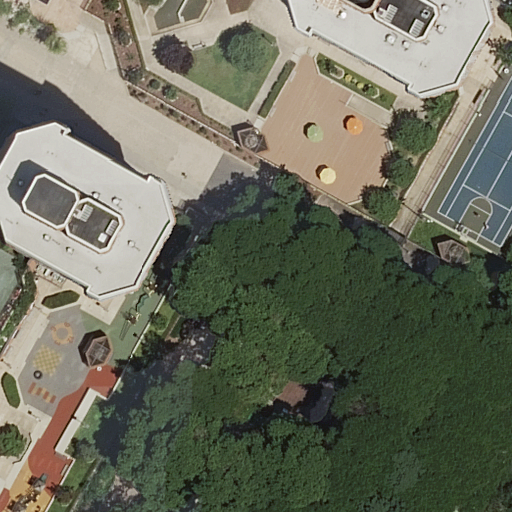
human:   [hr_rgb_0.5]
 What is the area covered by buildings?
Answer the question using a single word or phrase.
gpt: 1622m2

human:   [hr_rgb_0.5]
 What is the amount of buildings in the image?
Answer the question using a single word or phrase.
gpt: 3

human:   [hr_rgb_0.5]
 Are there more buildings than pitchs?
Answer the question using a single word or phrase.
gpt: yes

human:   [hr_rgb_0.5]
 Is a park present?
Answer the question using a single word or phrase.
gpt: yes

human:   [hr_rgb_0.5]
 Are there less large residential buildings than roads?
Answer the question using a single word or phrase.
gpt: yes

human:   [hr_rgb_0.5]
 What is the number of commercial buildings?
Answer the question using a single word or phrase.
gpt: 0

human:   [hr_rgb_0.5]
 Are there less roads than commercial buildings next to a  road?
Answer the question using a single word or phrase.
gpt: no

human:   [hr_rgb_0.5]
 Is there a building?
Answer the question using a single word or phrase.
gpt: yes

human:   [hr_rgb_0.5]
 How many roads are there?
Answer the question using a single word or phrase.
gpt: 2

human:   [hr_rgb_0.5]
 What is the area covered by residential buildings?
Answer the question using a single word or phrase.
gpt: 1622m2

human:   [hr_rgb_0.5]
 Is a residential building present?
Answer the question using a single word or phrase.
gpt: yes

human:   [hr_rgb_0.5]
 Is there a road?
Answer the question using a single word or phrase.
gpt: yes

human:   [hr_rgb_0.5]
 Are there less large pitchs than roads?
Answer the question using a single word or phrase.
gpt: yes

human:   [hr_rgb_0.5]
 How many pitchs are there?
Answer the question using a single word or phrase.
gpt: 1

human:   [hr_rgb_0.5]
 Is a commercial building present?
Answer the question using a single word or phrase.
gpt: no

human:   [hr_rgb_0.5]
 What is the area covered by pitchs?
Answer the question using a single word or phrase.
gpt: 293m2

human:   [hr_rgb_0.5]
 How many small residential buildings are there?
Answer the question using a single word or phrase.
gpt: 1

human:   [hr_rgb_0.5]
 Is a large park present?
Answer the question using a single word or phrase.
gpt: yes

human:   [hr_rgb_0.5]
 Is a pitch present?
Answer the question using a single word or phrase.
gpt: yes

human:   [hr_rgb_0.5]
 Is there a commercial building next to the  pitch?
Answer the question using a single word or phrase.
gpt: no

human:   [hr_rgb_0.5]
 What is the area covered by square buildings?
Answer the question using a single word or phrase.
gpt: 0m2

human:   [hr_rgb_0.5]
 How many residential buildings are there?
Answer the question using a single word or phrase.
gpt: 3

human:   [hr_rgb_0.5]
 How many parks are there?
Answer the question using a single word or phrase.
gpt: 1

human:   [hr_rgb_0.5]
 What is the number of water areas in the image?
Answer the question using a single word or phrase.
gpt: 0

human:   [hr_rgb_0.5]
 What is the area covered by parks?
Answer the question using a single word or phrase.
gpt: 881m2

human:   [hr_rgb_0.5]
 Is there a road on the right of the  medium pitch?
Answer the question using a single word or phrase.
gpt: no

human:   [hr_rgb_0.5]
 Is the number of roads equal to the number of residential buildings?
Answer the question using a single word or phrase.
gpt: no

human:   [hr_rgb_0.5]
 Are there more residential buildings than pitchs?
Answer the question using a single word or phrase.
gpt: yes

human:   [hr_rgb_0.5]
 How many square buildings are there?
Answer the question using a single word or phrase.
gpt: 0

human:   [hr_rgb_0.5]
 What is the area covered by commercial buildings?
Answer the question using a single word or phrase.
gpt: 0m2

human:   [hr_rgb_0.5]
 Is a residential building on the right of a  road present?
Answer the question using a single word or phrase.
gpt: yes

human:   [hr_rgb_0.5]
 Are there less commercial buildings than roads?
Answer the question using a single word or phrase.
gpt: yes

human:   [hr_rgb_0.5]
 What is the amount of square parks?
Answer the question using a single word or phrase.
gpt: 0

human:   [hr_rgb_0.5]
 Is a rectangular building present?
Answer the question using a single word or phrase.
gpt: yes

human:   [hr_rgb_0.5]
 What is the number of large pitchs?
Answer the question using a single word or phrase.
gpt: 0

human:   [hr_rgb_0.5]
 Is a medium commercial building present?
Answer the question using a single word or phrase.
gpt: no

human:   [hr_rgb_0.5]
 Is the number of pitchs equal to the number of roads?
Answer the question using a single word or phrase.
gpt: no

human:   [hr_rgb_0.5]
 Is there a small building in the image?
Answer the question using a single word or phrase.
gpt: yes

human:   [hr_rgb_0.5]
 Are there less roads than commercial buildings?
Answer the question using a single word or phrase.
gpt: no

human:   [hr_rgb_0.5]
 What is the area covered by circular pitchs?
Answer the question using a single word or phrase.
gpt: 0m2

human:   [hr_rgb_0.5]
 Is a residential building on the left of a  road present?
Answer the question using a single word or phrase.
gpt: yes

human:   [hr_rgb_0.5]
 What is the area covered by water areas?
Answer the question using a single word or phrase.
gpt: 0m2

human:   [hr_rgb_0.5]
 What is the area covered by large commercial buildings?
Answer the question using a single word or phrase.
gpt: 0m2

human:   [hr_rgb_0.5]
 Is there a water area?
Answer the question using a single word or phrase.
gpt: no

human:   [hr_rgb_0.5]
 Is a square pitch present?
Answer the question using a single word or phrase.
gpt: no

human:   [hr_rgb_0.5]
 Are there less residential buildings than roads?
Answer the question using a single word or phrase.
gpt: no

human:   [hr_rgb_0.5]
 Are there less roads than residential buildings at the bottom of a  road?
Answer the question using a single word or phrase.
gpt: no

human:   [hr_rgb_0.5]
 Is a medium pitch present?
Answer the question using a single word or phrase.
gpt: yes

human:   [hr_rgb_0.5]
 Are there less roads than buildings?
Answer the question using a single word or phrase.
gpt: yes

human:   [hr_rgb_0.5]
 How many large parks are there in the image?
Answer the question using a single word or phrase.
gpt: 1

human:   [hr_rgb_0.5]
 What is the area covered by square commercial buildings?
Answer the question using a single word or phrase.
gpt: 0m2

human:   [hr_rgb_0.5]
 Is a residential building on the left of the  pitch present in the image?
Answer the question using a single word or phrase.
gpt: yes

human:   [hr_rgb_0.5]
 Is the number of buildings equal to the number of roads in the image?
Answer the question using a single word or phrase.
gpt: no

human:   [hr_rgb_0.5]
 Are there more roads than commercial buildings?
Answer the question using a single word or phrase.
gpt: yes

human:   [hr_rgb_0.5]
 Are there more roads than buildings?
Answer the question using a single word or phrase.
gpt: no

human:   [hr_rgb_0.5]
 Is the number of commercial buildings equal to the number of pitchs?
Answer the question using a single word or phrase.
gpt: no

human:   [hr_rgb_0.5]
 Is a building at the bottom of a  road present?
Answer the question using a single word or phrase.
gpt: no

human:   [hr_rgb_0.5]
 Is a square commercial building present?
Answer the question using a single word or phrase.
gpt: no

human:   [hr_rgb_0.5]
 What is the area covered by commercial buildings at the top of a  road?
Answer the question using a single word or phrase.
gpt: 0m2

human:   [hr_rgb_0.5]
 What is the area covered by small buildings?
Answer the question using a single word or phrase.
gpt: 26m2

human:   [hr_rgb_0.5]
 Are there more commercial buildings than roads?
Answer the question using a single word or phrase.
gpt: no

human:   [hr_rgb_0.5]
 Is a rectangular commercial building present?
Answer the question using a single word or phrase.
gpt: no

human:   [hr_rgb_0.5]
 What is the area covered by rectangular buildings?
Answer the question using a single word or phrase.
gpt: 26m2

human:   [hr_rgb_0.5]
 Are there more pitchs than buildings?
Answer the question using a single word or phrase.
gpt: no